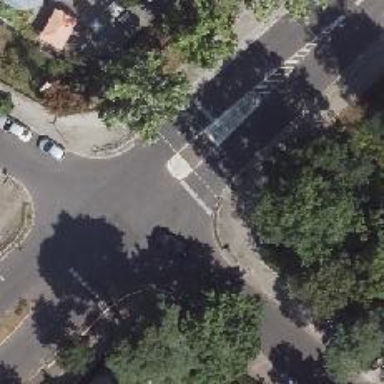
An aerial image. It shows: Road with traffic signals.